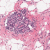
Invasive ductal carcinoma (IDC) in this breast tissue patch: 0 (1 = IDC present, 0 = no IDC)